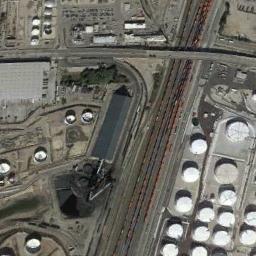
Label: railway_station